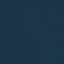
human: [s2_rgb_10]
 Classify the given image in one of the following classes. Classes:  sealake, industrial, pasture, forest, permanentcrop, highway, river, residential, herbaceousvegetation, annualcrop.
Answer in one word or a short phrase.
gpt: SeaLake